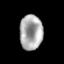
Tissue: prostate
Cell type: T cells
Senescence score: 0.3068
Nuclear area (px): 786
Mean DAPI intensity: 169.873